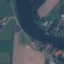
Label: River